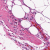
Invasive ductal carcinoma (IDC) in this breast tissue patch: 0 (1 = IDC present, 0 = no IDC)